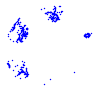
Particle: pion